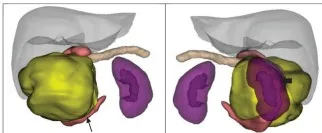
(D) The positional relationship between the tumor and the adjacent organs. : Duodenum;. : Right kidney.
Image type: radiology (ct)